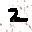
Label: 2